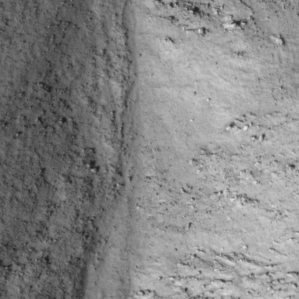
Label: non_frost